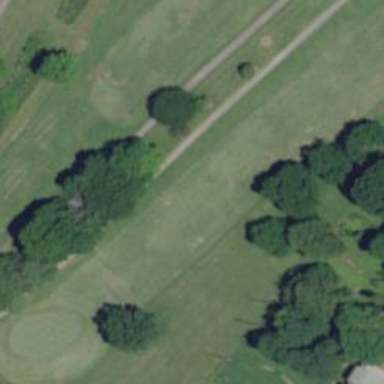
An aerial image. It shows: View of golf hole.